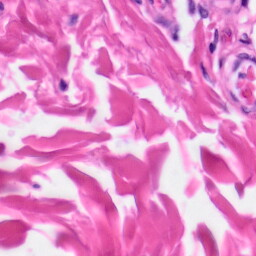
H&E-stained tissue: Skin